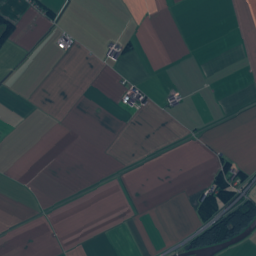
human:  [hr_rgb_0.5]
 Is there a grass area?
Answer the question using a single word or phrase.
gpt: yes

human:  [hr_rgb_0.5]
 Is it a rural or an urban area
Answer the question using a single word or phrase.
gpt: rural

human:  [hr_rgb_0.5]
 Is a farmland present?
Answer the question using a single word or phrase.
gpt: yes

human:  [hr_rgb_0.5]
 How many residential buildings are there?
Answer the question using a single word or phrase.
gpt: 52

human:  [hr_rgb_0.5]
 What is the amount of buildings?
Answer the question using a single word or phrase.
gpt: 53

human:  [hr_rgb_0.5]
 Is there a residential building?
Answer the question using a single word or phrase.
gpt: yes

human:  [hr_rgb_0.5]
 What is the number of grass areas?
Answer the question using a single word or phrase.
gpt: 43

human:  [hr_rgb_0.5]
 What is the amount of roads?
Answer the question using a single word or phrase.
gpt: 73

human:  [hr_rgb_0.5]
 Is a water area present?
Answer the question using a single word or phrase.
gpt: yes

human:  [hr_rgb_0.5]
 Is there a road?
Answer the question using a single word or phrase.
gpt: yes

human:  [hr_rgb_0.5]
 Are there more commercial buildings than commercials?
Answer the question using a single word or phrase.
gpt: no

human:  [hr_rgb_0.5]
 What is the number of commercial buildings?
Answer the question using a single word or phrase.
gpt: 1

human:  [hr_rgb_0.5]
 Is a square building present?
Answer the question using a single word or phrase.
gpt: yes

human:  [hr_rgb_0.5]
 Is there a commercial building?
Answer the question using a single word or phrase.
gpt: yes

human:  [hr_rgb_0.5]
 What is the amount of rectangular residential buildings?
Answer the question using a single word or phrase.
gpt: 32

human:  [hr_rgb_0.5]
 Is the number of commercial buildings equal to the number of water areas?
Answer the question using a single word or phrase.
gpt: no

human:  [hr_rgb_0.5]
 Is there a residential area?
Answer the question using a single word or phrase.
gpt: yes

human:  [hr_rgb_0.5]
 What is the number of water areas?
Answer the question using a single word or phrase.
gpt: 8

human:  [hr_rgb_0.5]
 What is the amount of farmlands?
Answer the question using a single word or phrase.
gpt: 20

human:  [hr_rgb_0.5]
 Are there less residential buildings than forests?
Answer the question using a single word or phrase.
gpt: no

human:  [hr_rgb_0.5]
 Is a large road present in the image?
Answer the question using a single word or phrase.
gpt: no

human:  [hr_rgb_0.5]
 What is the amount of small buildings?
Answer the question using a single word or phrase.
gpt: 39

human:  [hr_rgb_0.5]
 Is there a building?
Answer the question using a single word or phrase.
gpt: yes

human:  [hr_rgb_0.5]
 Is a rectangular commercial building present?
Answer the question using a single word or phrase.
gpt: no

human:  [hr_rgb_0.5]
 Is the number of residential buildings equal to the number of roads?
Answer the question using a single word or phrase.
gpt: no

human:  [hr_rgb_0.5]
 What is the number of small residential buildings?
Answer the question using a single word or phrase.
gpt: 39

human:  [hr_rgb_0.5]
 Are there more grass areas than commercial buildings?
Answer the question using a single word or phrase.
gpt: yes

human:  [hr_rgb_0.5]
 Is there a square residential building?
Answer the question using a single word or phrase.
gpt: yes

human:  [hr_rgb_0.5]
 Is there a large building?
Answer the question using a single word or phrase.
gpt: yes

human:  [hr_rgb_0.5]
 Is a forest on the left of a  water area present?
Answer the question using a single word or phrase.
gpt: yes

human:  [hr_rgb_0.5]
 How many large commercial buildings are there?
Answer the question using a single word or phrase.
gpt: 0

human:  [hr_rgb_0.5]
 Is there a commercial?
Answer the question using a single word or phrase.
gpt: yes

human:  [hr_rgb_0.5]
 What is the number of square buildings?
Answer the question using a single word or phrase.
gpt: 4

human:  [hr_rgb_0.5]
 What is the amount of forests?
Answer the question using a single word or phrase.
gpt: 19

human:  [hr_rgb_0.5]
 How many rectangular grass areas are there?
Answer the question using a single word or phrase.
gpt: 3

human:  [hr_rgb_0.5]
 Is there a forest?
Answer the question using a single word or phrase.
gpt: yes

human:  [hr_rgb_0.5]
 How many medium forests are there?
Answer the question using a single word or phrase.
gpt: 5

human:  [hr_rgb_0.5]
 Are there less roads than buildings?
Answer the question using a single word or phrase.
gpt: no

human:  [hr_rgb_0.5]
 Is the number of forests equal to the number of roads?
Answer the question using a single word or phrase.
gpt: no

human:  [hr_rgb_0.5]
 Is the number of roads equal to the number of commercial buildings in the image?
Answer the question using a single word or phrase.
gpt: no

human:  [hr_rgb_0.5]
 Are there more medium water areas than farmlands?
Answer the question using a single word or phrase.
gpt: no

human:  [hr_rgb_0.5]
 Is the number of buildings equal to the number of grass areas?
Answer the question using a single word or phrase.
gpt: no

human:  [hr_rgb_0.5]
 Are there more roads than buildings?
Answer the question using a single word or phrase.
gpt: yes

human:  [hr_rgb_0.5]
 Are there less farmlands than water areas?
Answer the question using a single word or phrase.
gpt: no

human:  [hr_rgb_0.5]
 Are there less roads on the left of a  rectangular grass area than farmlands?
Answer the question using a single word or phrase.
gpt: no

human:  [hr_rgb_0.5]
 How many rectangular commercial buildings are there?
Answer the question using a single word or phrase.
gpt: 0

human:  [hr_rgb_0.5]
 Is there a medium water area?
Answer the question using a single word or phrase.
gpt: no

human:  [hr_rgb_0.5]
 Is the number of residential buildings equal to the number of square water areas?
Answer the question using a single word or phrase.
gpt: no

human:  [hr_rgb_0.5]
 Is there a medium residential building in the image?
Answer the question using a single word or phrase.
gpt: yes

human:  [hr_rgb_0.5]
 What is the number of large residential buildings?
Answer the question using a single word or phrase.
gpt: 1

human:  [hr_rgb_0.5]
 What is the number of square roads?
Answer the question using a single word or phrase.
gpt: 0

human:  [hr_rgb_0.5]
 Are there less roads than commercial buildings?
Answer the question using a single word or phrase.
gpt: no

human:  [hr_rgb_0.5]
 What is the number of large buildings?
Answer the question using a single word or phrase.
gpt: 1

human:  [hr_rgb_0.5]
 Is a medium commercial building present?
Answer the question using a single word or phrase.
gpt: yes

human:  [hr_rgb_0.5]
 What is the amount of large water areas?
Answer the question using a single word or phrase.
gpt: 5

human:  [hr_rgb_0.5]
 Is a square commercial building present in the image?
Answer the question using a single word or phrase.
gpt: no

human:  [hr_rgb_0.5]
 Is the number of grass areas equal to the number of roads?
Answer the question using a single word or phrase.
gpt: no

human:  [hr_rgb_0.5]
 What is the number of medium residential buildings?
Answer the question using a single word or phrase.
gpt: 12

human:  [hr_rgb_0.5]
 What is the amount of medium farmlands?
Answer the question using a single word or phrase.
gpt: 0

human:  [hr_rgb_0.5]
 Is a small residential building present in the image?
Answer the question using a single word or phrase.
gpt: yes

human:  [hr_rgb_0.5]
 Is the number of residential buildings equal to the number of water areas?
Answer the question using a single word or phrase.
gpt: no

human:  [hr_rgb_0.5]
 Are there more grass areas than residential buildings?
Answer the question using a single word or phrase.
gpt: no

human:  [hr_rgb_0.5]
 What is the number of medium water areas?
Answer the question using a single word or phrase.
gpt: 0

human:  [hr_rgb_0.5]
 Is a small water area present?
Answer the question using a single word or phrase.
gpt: yes